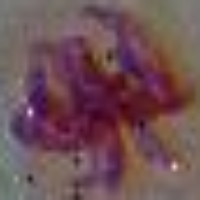
Label: metaphase